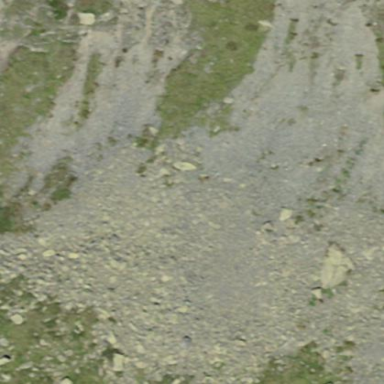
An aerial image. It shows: Scree landscape.